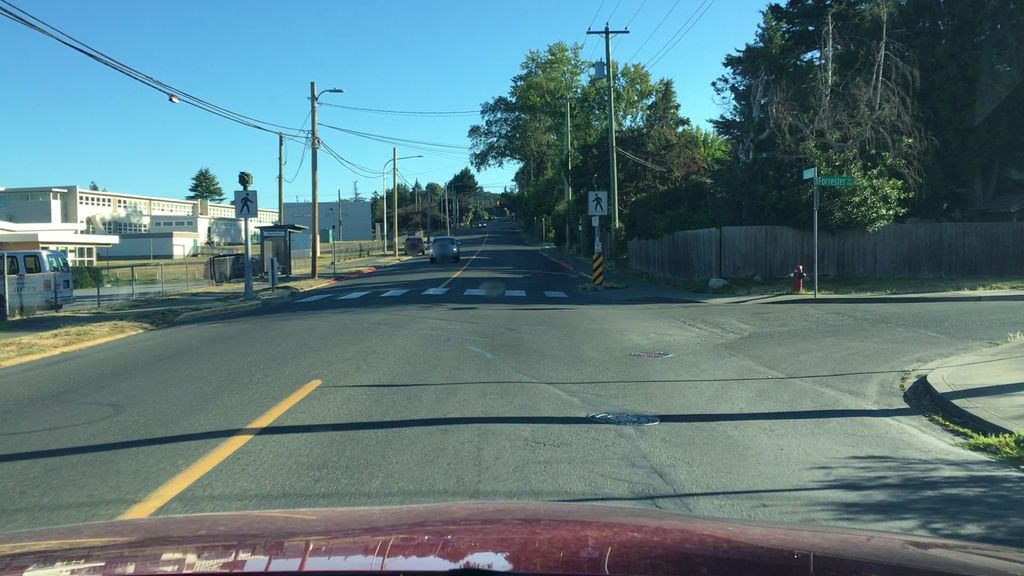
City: victoria